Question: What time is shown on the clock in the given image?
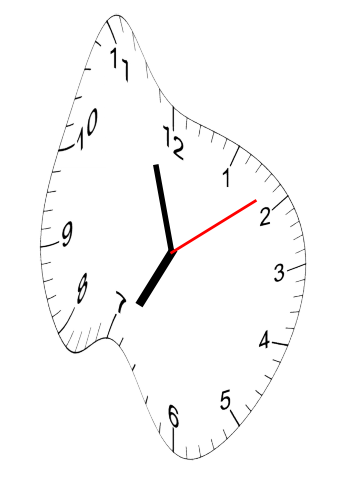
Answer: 06:57:09